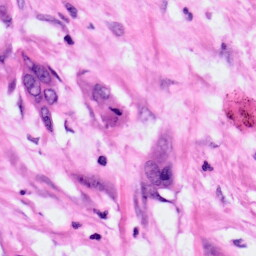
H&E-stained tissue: Pancreatic